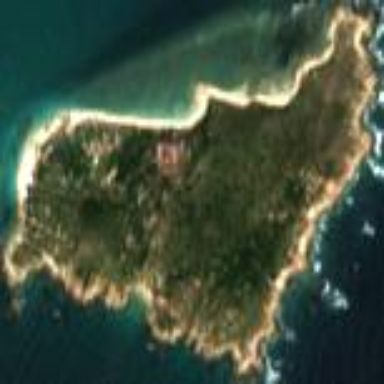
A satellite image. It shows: Island with natural coastline.